Question: '''
from nptdms import TdmsFile as td
from matplotlib import pyplot as plt
import numpy as np
import skimage.color
import skimage.filters
import mplcursors
from skimage.feature import corner_harris,corner_peaks
file = 'sample.tdms'
with td.open(file) as tdms_file:
img = tdms_file.as_dataframe()
cropped_list = []
sel=cropped_list.append(img.iloc[700:1250,450:1550:])
coords=corner_peaks(corner_harris(sel),min_distance=10,threshold_rel=0.02)
fig, ax = plt.subplots()
ax.imshow(sel, cmap='gray')
plotted_points =ax.plot(coords[:, 1], coords[:, 0], color='cyan', marker='o',linestyle='None', markersize=2)
mplcursors.cursor(plotted_points, hover=True)
plt.show(
'''
I tried using mplcursors. But nothing is shown on plot when mouse is hovered. The arrow is not showing any coordinates.
I tried by just plotting points without image, still its not showing any coordinates.

[106 190] [205 167] 249 280] [ 80 301] [343 294] [207 151] [293 300] [ 30 298] [116 301] [290 261] [ 38 81] [295 316] [209 262] [210 285] [205 323] [282 244] [128 158] [255 26] [133 708] [213 243] [214 690] [ 62 241] [ 68 181] [254 692] [ 35 21] [ 74 318] [290 275] [284 178] [185 21] [207 107] [ 25 323] [331 88] [113 273] [157 293] [112 241] [164 323] [250 301] [137 20] [ 35 645] [284 484] [244 317] [ 27 26
9] [356 331] [356 25] [131 279] [206 296] [ 35 490] [139 85] [215 396] [116 150] [139 644] [338 305] [183 330] [140 488] [327 331] [357 550] [187 707] [260 705] [180 646] [282 552] [ 61 554] [113 485] [163 269] [114 642] [287 645] [281 287] [140 241] [327 181] [ 36 552] [242 263] [257 87] [ 52 18] [358 61] [110 397] [359 692] [139 176] [212 23] [140 332] [271 704] [254 359] [ 63 19] [ 37 396] [110 20] [ 65 82] [ 36 176] [211 706] [108 162] [ 65 397] [212 552] [ 62 645] [109 550] [256 240] [283 24] [185 552] [286 86] [186 242] [355 180] [141 550] [ 64 707] [283 704] [285 330] [257 398] [185 398] [285 398] [109 126] [356 89] [ 37 709] [ 64 331] [111 316] [ 35 334] [214 487] [328 241] [119 172] [212 88] [356 244] [253 332] [ 39 240] [328 27] [359 395] [ 77 266] [358 641] [211 642] [110 706] [181 151] [140 396] [110 332] [ 64 489] [182 486] [328 396] [254 485] [195 274] [256 549] [111 83] [328 639] [253 179] [339 270] [206 135] [325 488]] this is the coords array.
So how can I save the coordiantes in a variable according to shape of image. Only rectangles in first row.
My image is a series of rectangle shaped sensors. Thats why i tried to find the coordinates by mouse click.
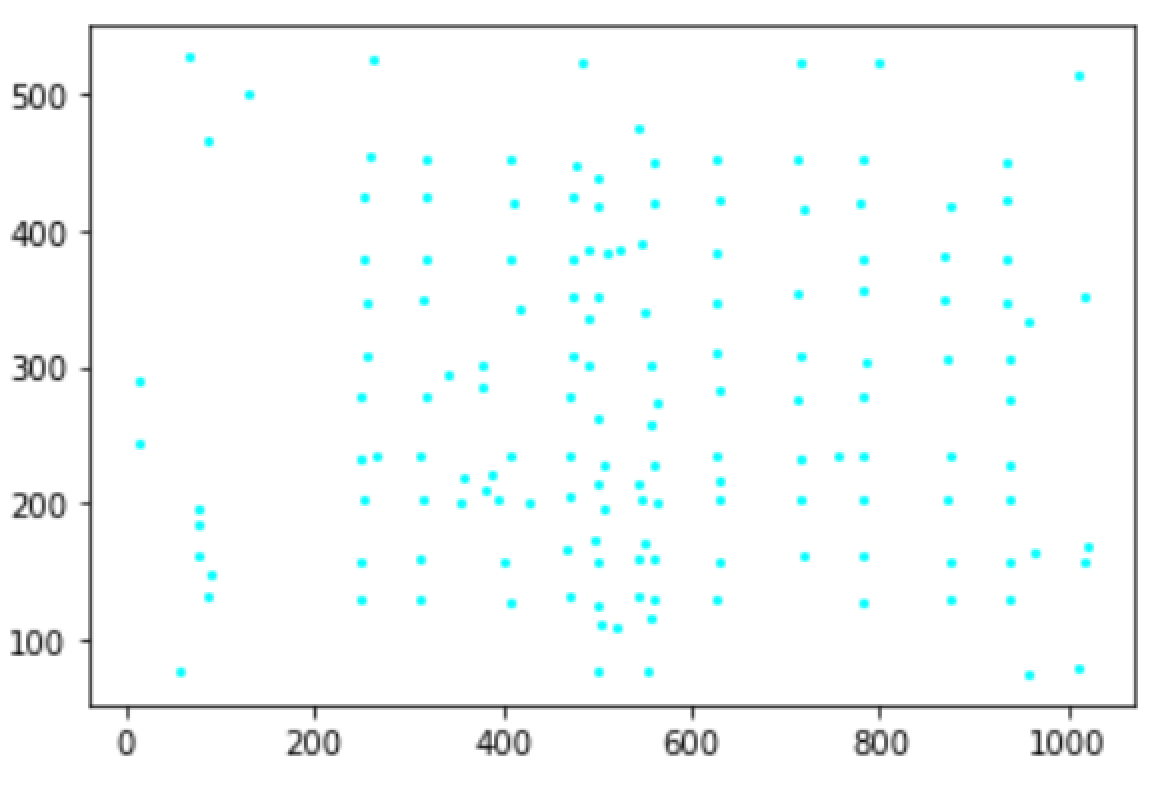
Answer: <URL> automatically create annotations with the x and y positions. Only when you need extra information, you'd need to write a function to change the annotation depending on the selected point.
Here is some code, using a random image to show how it would work:
'''
import matplotlib.pyplot as plt
import numpy as np
import mplcursors
coords = np.array([[301,557],[301,378],[201,426],[77,58],[243,12],[466,87],[161,75],[302,489],[197,507],[157,400],[131,85],[379,253],[386,525],[215,500],[165,963],[210,381],[308,254],[285,378],[217,628],[77,500],[156,629],[527,67],[514,1010],[234,264],[523,717],[282,630],[523,799],[355,783],[379,474],[353,711],[351,473],[416,719],[232,249],[185,75],[451,409],[130,247],[384,509],[309,473],[202,937],[130,561],[340,549],[310,627],[348,256],[381,869],[258,555],[342,417],[204,393],[385,489],[523,483],[303,784],[448,476],[228,939],[229,559],[454,260],[158,939],[109,521],[158,248],[160,561],[425,319],[129,939],[526,263],[221,389],[236,754],[203,628],[335,492],[453,319],[160,313],[197,76],[420,410],[129,874],[279,250],[130,310],[206,472],[352,1017],[228,508],[117,555],[278,783],[306,937],[424,475],[157,874],[235,407],[78,552],[129,625],[128,781],[423,934],[349,316],[202,781],[378,935],[475,543],[204,547],[391,546],[424,253],[202,251],[170,549],[236,781],[132,471],[75,959],[128,407],[200,356],[309,716],[232,715],[422,629],[274,562],[201,563],[234,471],[149,89],[277,713],[290,12],[236,313],[161,720],[383,626],[350,867],[451,782],[379,783],[450,934],[166,467],[347,626],[450,559],[451,712],[418,875],[379,318],[156,1018],[306,871],[379,408],[278,471],[203,715],[161,782],[203,872],[277,936],[234,874],[348,933],[235,627],[420,561],[438,502],[204,314],[263,499],[279,317],[421,780],[453,627],[334,959],[174,496],[125,500],[131,542],[159,545],[352,499],[79,1012],[417,501],[501,128],[295,340],[215,543],[218,358],[168,1020],[112,504],[158,502]])
fig, ax = plt.subplots()
img = np.random.rand(550, 1050)
ax.imshow(img, cmap='gray')
plotted_points = ax.plot(coords[:, 1], coords[:, 0], color='cyan', marker='o', linestyle='None', markersize=2)
mplcursors.cursor(plotted_points, hover=True)
plt.show()
'''
<URL>